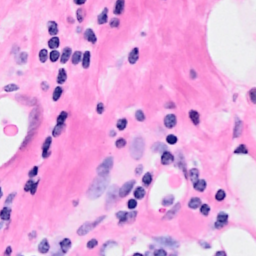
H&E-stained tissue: Breast